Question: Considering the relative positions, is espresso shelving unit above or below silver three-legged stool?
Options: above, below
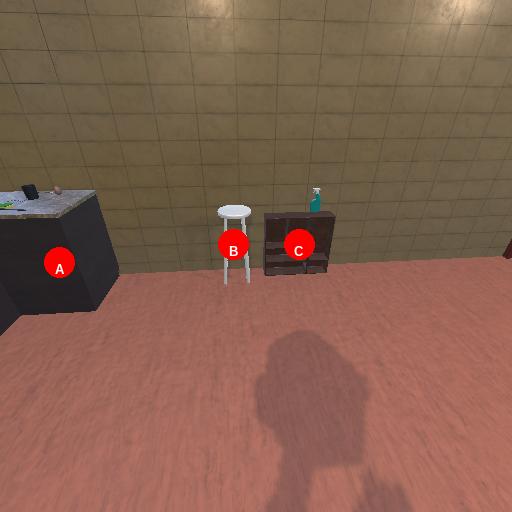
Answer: above